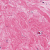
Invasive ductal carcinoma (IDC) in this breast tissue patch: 0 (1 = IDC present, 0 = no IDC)